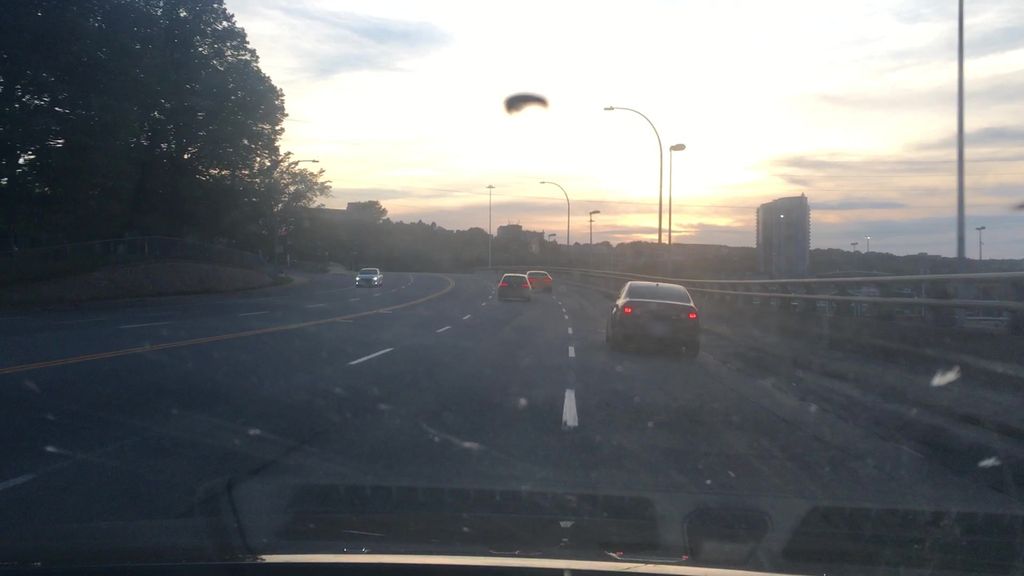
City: halifax